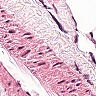
Metastatic tissue present: no